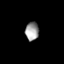
Tissue: prostate
Cell type: T cells
Senescence score: 0.3597
Nuclear area (px): 240
Mean DAPI intensity: 157.367